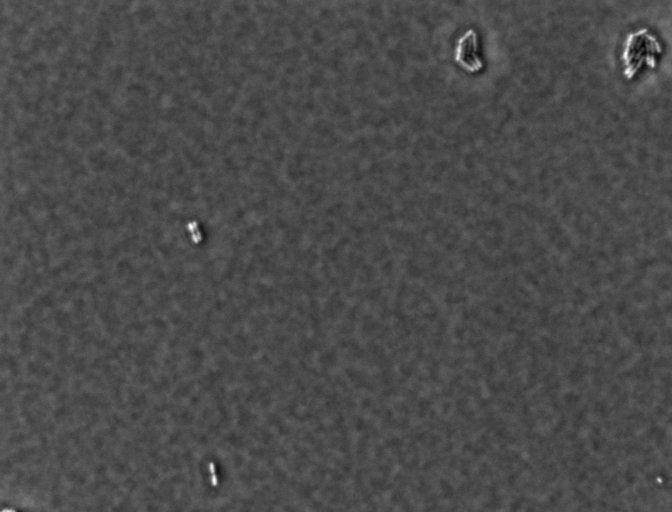
Salmonella enterica Enteritidis